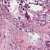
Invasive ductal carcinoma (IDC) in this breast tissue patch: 1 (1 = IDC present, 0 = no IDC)